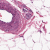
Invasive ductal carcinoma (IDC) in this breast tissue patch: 0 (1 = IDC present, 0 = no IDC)